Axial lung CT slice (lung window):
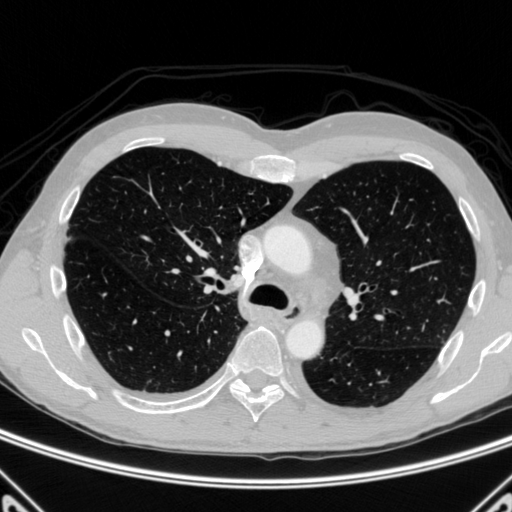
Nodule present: no